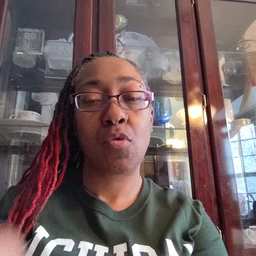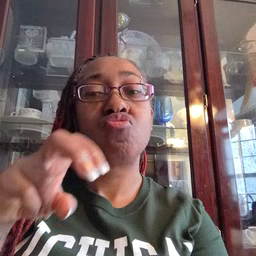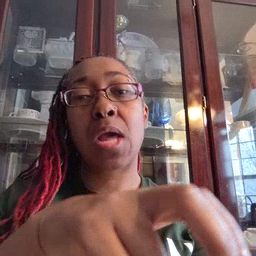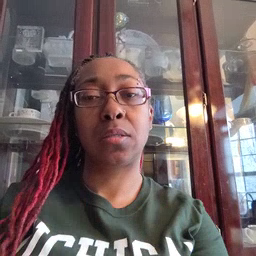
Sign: ride